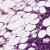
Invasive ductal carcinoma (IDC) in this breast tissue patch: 1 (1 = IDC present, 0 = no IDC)